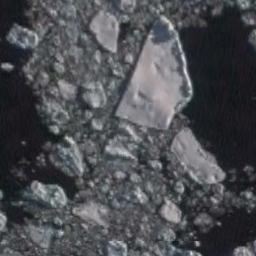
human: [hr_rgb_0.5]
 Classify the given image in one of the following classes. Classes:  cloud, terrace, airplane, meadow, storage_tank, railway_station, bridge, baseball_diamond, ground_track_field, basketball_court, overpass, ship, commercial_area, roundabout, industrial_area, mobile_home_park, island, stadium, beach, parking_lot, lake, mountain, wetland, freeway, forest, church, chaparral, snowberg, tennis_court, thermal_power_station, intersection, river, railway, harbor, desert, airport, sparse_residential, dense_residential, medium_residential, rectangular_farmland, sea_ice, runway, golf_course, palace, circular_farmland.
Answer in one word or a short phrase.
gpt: sea_ice